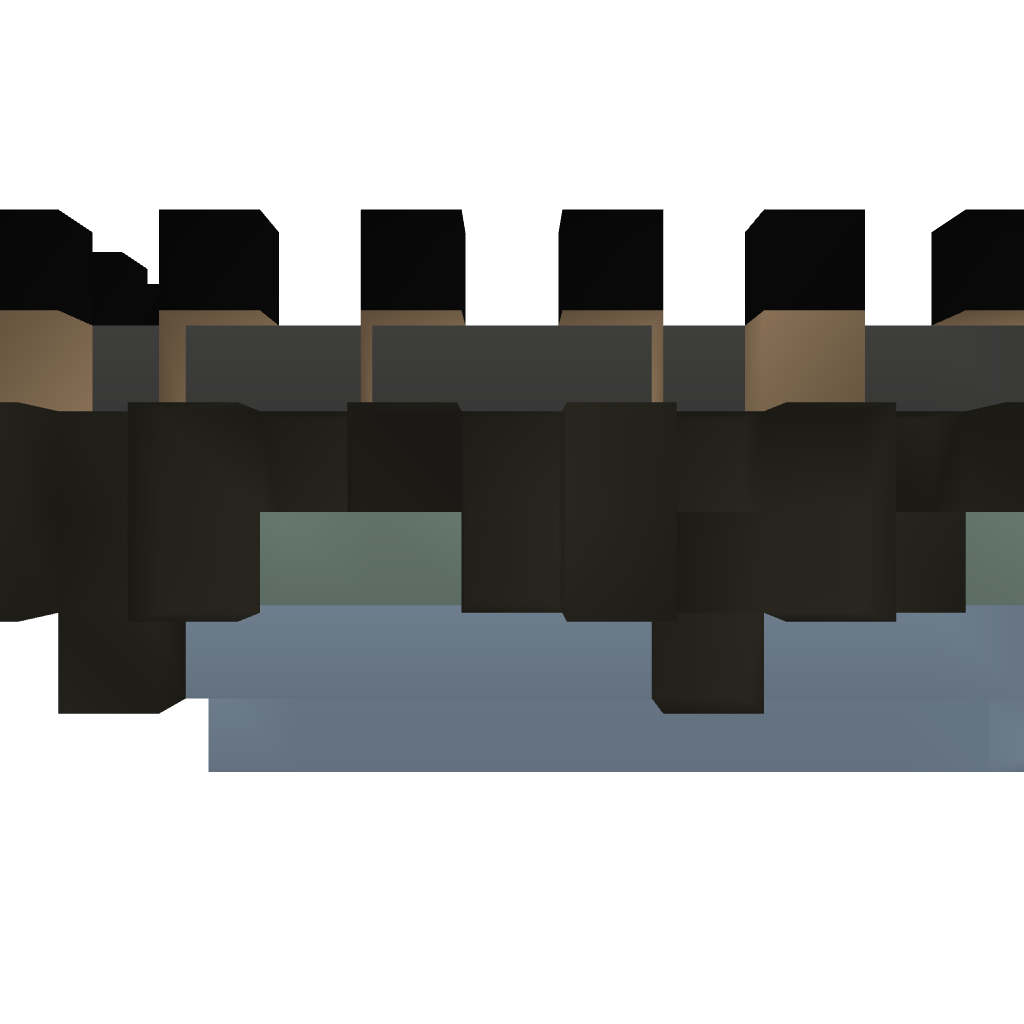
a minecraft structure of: Ancient Skyway Modified with sewer(Corner)